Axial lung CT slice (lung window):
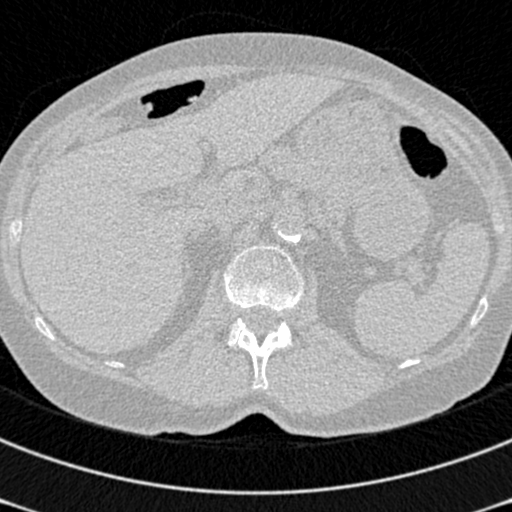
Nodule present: no